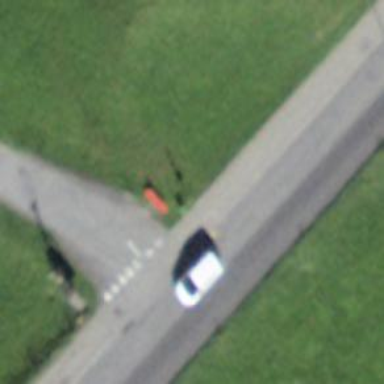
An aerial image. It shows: Bus stop with platform for public transport.